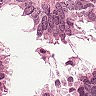
Metastatic tissue present: yes